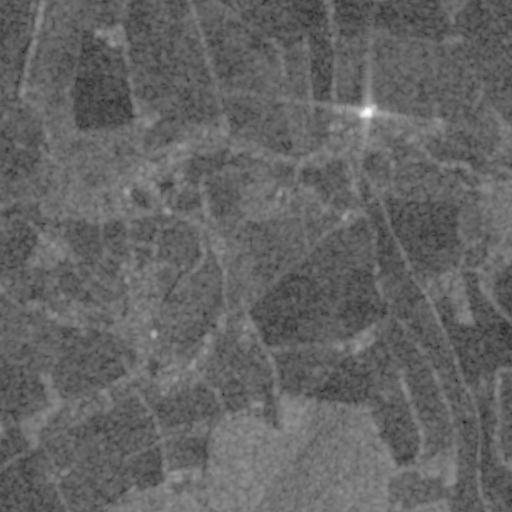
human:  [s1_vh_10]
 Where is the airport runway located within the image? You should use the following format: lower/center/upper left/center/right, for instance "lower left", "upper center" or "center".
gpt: The airport runway is located in the upper right of the image.
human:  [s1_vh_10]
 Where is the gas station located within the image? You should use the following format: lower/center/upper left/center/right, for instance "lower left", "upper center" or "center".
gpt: The gas station is located in the upper center of the image.
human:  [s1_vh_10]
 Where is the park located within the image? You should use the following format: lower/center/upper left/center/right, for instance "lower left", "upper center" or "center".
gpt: The park is located in the center left of the image.
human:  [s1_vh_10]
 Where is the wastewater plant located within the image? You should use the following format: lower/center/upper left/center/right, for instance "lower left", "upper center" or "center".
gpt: The wastewater plant is located in the center of the image.
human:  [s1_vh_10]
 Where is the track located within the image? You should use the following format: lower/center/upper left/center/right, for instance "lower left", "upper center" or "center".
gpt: There is no track in the image.

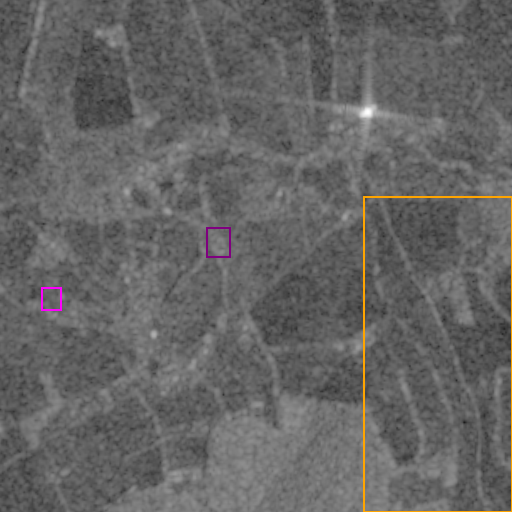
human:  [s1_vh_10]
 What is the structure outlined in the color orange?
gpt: The structure outlined in orange is a crop field.
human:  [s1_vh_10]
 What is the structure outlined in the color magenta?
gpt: The structure outlined in magenta is a park.
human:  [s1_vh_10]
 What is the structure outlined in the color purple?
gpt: The structure outlined in purple is a wastewater plant.
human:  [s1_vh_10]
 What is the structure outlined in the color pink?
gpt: There is no pink outline.